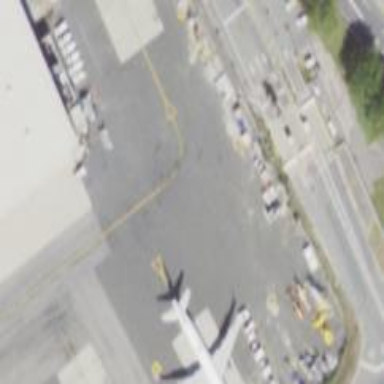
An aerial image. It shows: Image of taxiway at airport.